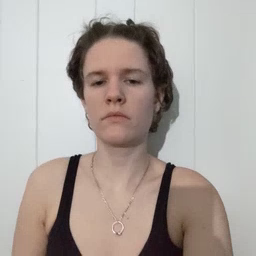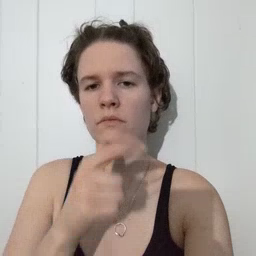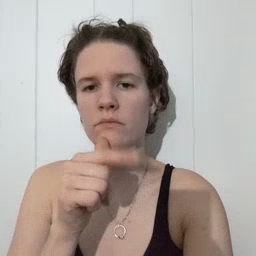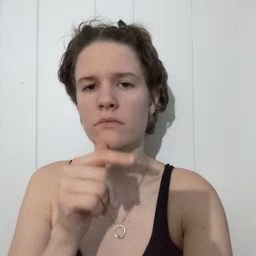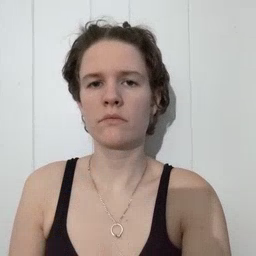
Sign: who